Question: I get the following errors when pushing to github using SmartGitHg4. What should I do?

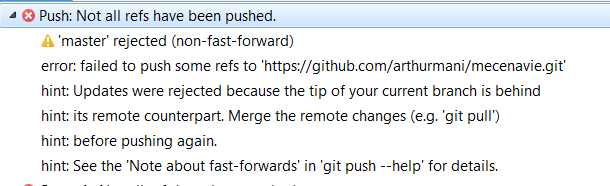
Answer: run "git pull" as suggested by the message.
Not sure how you'd do this with SmartGitHg4. But this should help: <URL>